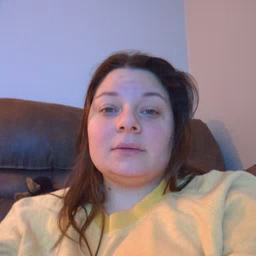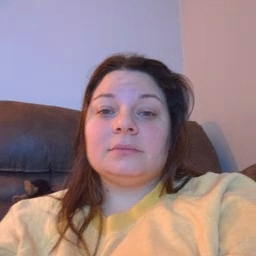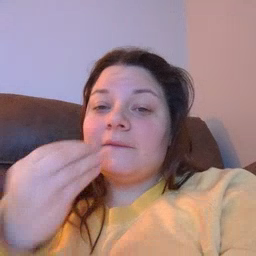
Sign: food